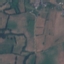
Land use / land cover class: Pasture